Question: Using the Android Developer Studio, I tried creating an App Engine backend from the menu for an existing Android project:
> Tools => Google Cloud Tools => Generate App Engine Backend
The error message was:
> Could not find the gcm.jar. Please install the Android SDK Extra : 'Google Cloud Messaging for Android Library' using the Android SDK Manager.

From the Android SDK manager that library is marked "Deprecated". So what's the right thing to install / use?
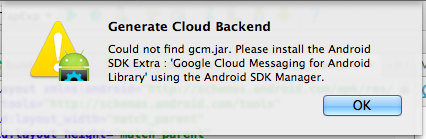
Answer: "Google Play Services" appears to have replaced Google Cloud Messaging and is used instead: <URL>. That said, I installed the deprecated version also to get the app running.
Steps:
1. Tools => Android => Android SDK Manager
2. Select "Google Play services" from bottom of list
3. Install packages...
Ref: <URL>